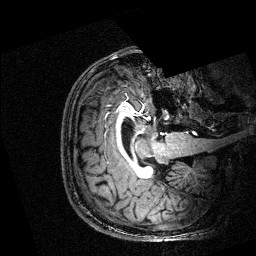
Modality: T1w
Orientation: axial
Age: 19
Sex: male